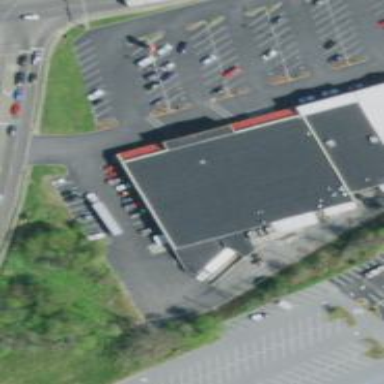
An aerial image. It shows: Supermarket.